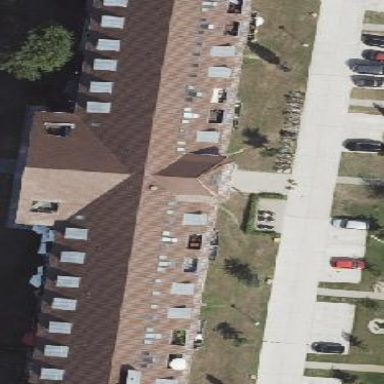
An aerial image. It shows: Hipped roof apartment building.